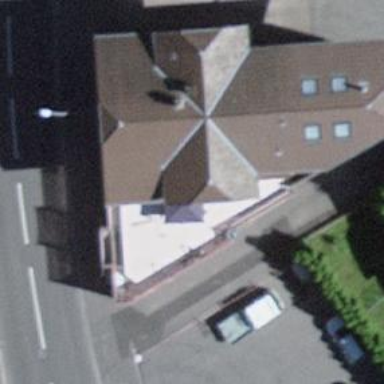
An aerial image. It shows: Hotel.